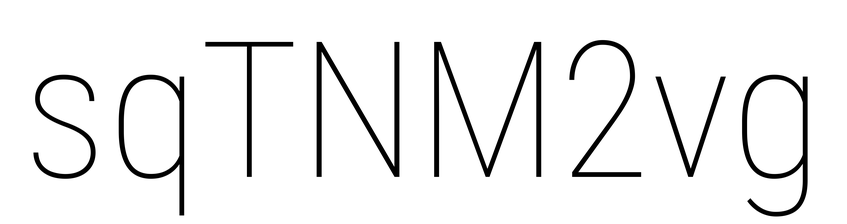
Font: Roboto_Condensed_Thin